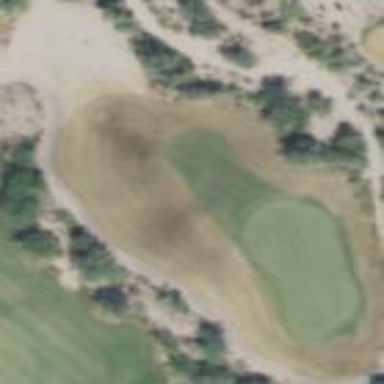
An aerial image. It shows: Rough area in golf course.